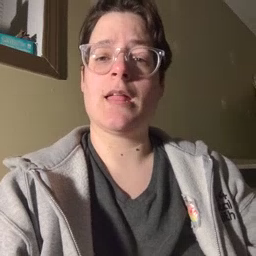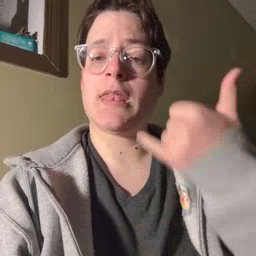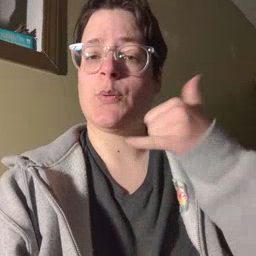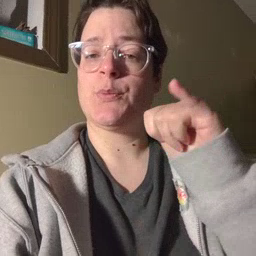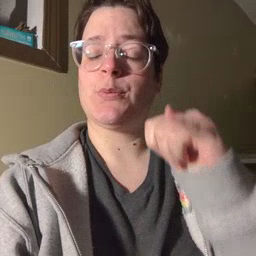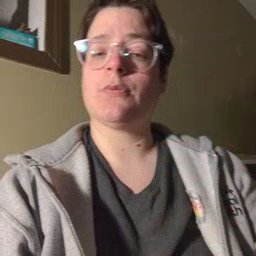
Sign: yellow